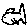
Label: fish